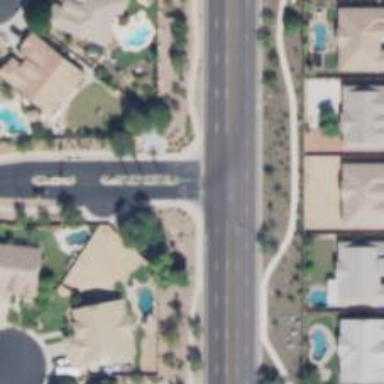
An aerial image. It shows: Asphalt road in residential area.